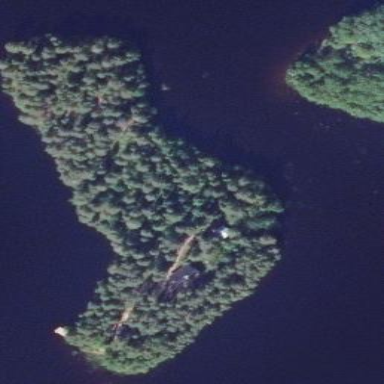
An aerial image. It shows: Image showing island.